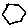
Label: hexagon